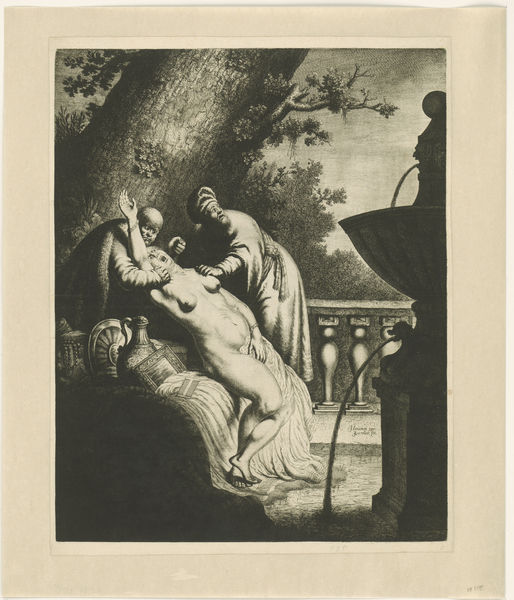
Titel: Suzanna en de ouderlingen
Künstler: Jan Gillisz. van Vliet
Standort: Amsterdam
Institution: Rijksmuseum
Schlagwörter: homme, femme, mort, arbre, ciel, balcon, feuilles, fontaine, hommes, feuille, peur, objet, prostitué, escort, motrer